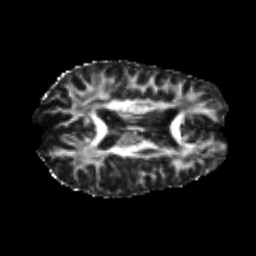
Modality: FA
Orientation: axial
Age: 23
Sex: female
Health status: healthy
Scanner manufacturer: philips
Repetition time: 7.477 s
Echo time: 0.08753 s